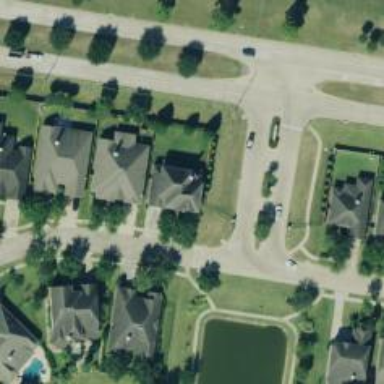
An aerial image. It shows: Residential road.